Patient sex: M
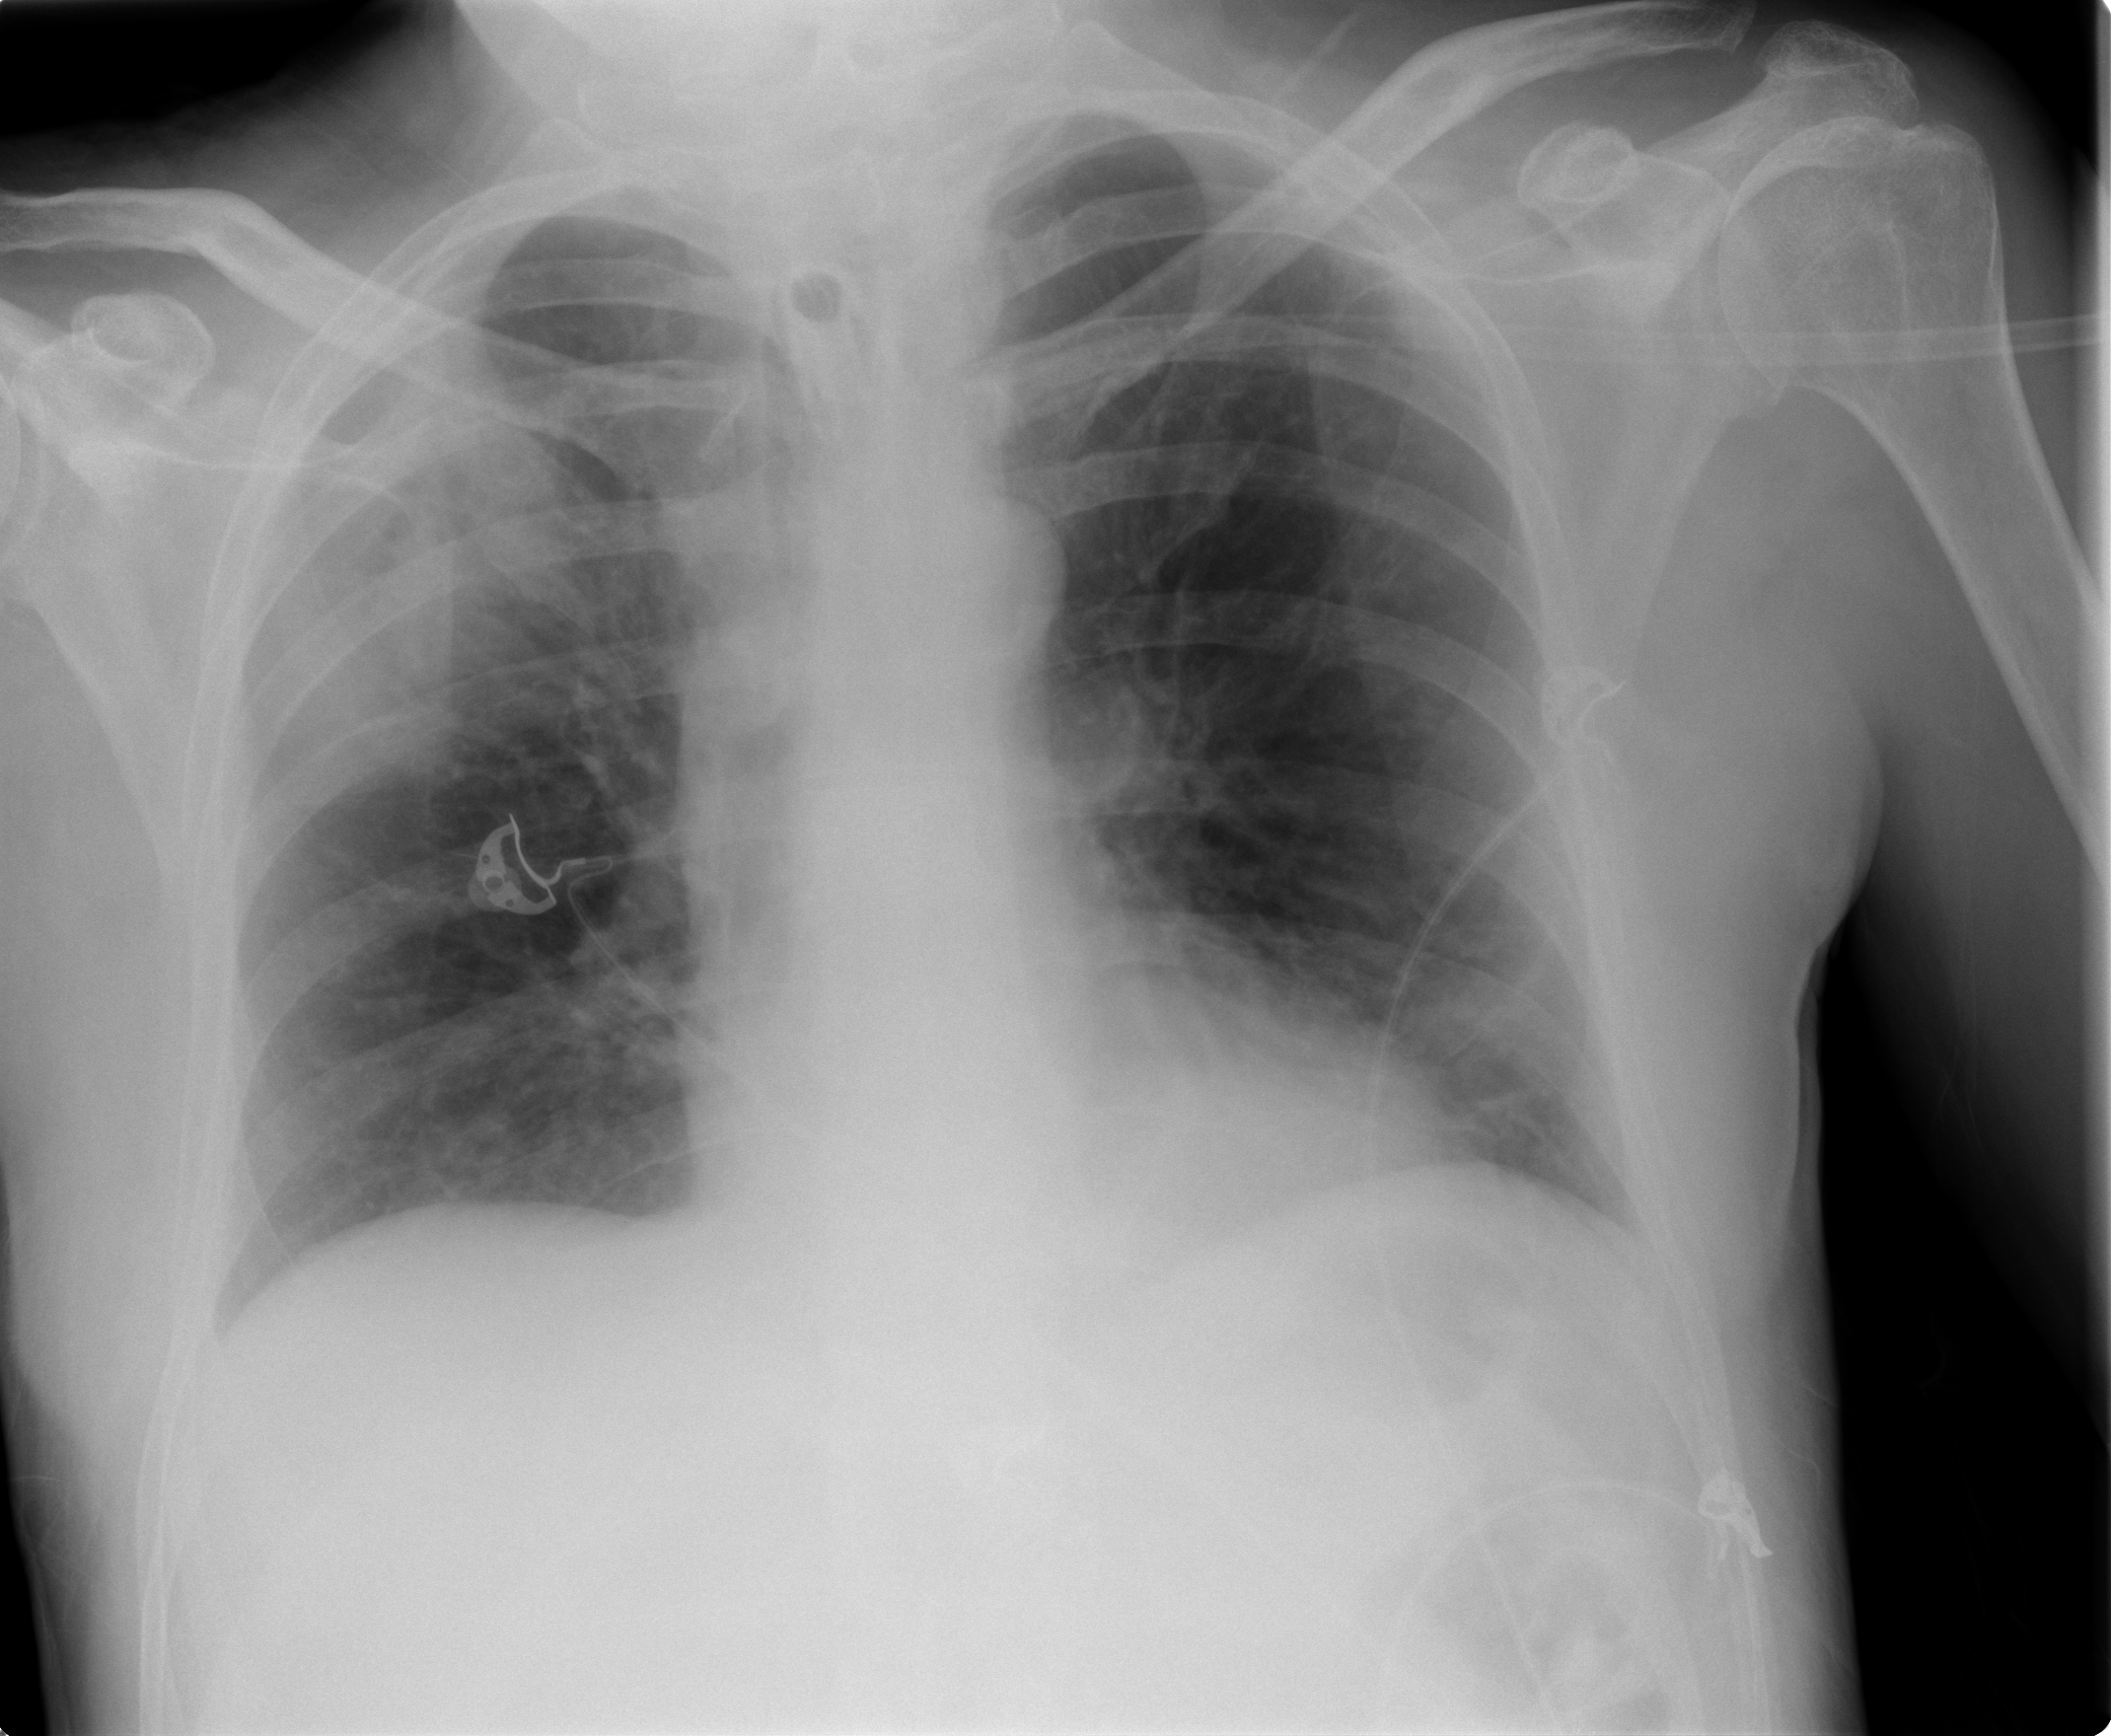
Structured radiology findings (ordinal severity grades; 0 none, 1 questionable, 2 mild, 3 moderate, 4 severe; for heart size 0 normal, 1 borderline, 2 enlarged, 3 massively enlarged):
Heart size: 0
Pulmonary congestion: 2
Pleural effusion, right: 1
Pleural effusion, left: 1
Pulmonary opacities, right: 3
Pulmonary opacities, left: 0
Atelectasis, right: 3
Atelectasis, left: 2